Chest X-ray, AP view. Patient: 33 years old, sex M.
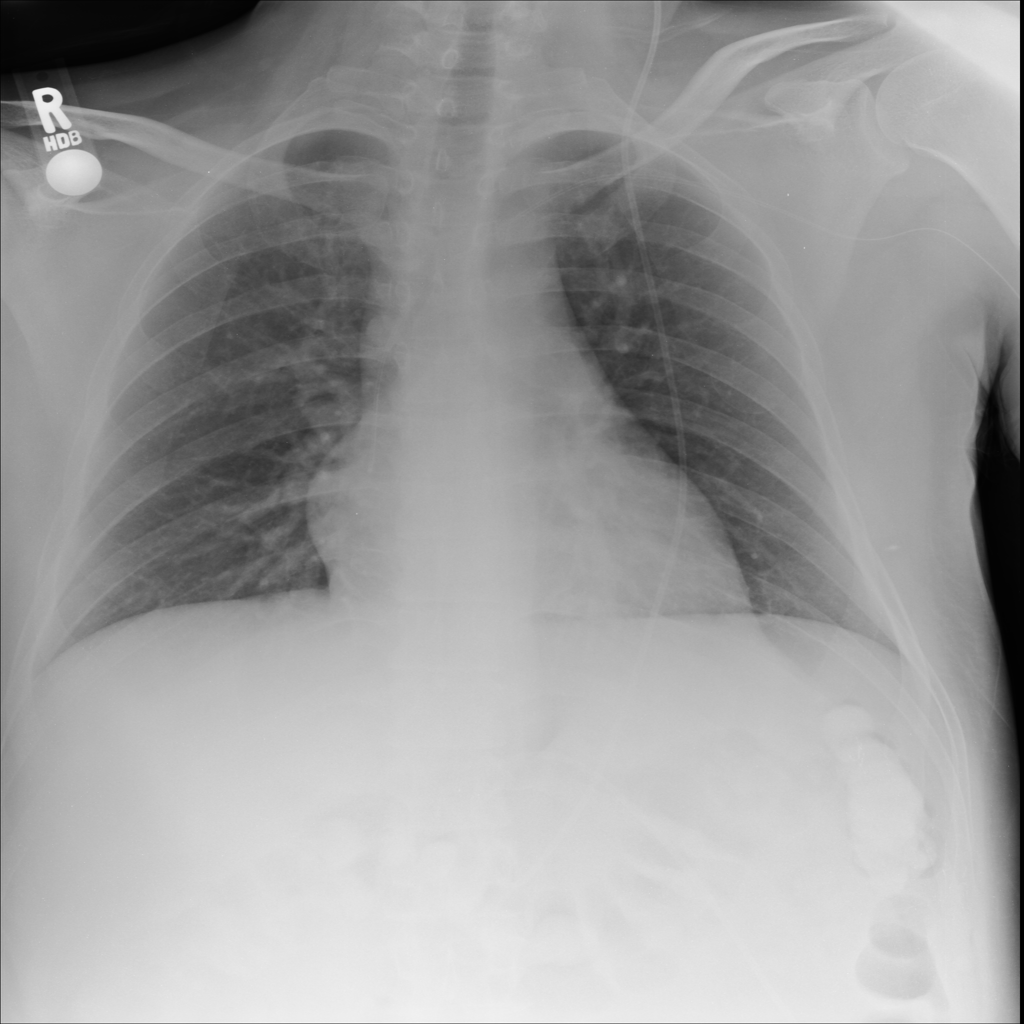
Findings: No Finding